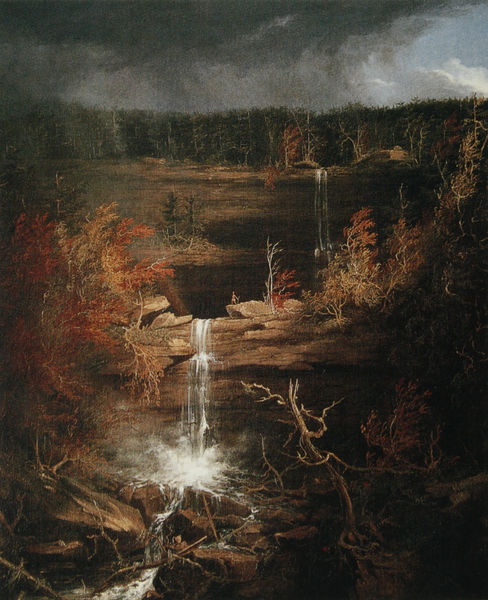
Titel: The Falls of Kaaterskill
Künstler: Thomas Cole
Standort: Tuscaloosa (Alabama)
Institution: The Warner Collection (Gulf States Paper Corporation)
Schlagwörter: baum, berg, blau, blätter, dunkel, felsen, gemälde, gewitter, himmel, laub, mann, schatten, wasser, weiß, wolken, bäume, fluss, grob, grün, landschaft, ocker, see, äste, abend, braun, bunt, grau, holz, licht, nacht, schwarz, rot, wolke, malerei, mensch, silber, stein, steine, öl, ast, bach, deich, kalt, natur, strauch, zweige, gewässer, sträucher, blatt, wald, wasserfall, brunnen, landschft, bäumchen, farbig, gischt, düster, steinig, trocken, fels, klippen, kahl, schlucht, herbst, rand, damm, romantik, schaum, tannen, brand, sturm, stämme, unwetter, wetter, wild, stimmung, regen, rit, zweig, bedrohlich, niederländisch, rau, landschaftsbild, wurzeln, karg, geäst, wanderer, fall, atmosphäre, spritzer, aufbruch, hirte, gewitterstimmung, wildbach, aufprall, kaskade, abfluss, plätschern, sublim, abgestorben, staudamm, totholz, wasserfälle, stau, biotop, d, flesig